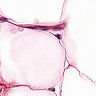
Metastatic tissue present: no